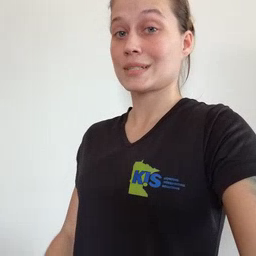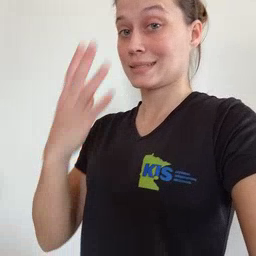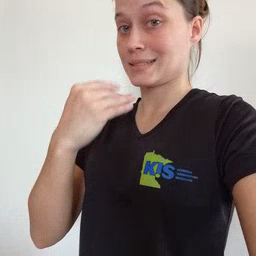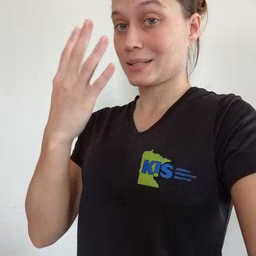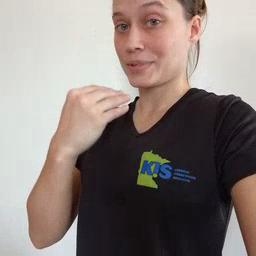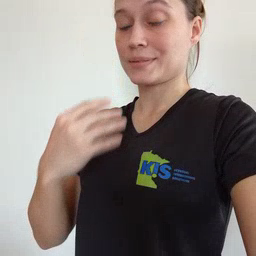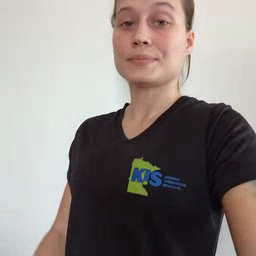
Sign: sleepy